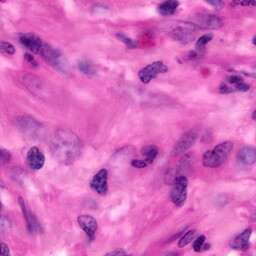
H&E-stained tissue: Pancreatic